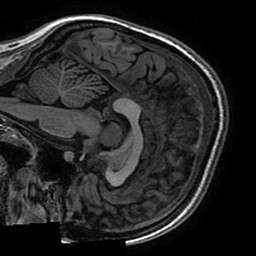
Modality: T1w
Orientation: sagittal
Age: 25
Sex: female
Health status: healthy
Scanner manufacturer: ge
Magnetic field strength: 3 T
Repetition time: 0.006652 s
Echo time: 0.002928 s